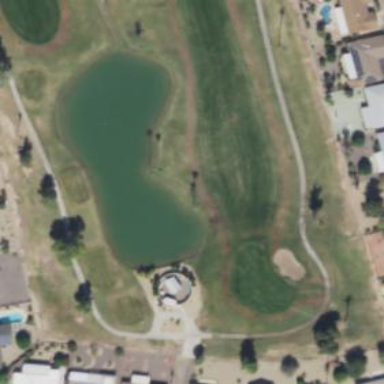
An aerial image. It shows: Water hazard in golf course. The hazard is natural water feature.